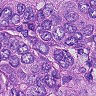
Metastatic tissue present: yes